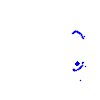
Particle: kaon